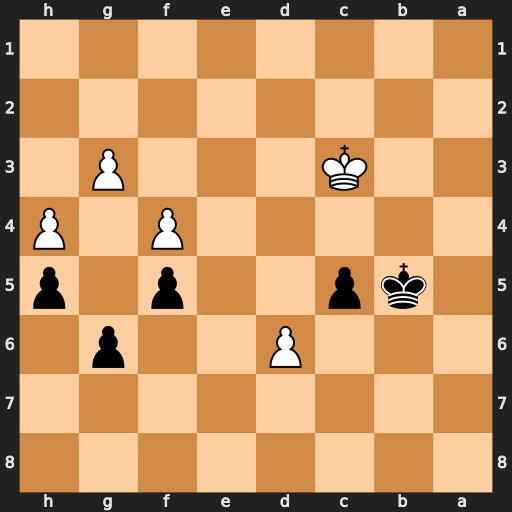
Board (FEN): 8/8/3P2p1/1kp2p1p/5P1P/2K3P1/8/8
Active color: b
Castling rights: -
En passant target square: -
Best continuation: Kc6 d7 Kxd7